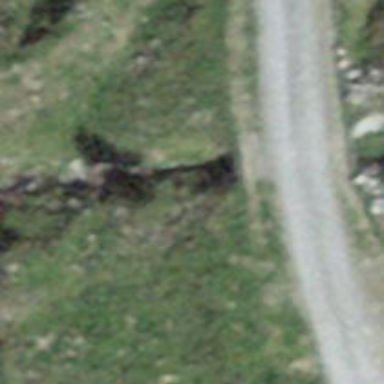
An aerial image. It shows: Culvert tunnel.